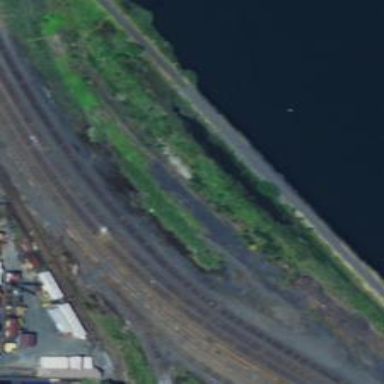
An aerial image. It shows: Disused railway.